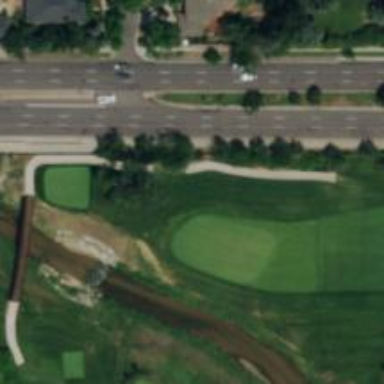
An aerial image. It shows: Path on bridge with grade1 tracktype. It is specifically Golf Cart path.